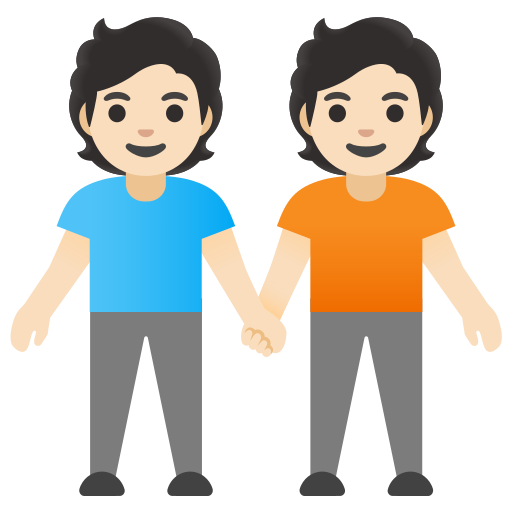
Emoji: 🧑🏻‍🤝‍🧑🏻